Interaction volume radius: 10 \u00c5
Interaction volume height: 10 \u00c5
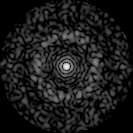
Disorder parameter: 0.843